Field crop: maize
Growth stage: 2
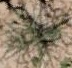
Species: salsola